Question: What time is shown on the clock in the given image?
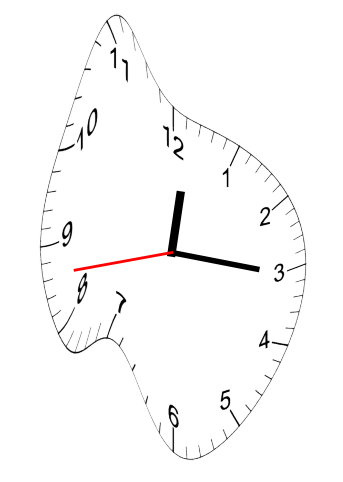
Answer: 12:15:43